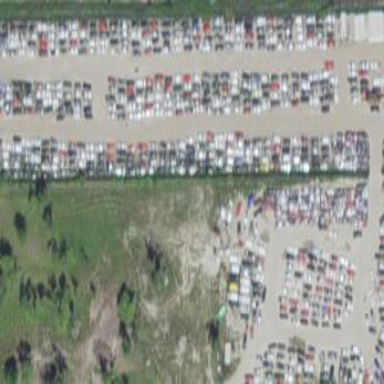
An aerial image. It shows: Scrap yard situated in industrial area.